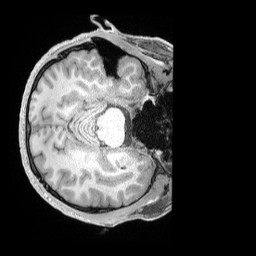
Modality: T1w
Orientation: axial
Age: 33
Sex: male
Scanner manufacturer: siemens
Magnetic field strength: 3 T
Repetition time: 2 s
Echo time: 0.00211 s